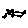
Label: star